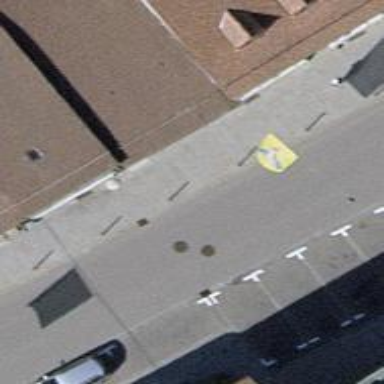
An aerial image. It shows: Bollard.